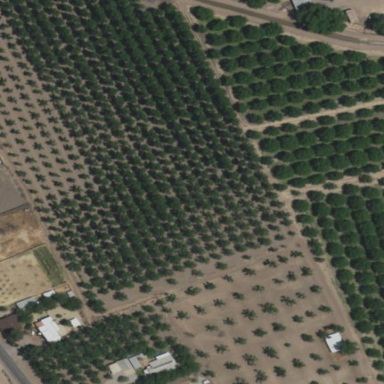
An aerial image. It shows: Orchard.